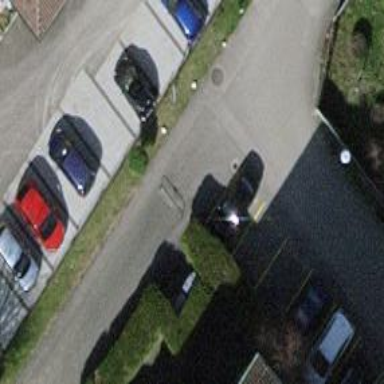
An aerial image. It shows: Bollard barrier.